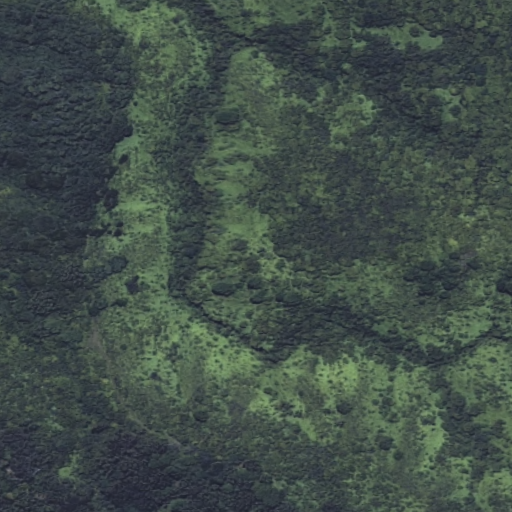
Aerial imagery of mountain in Hawaii named Kikiakalā containing only unknown